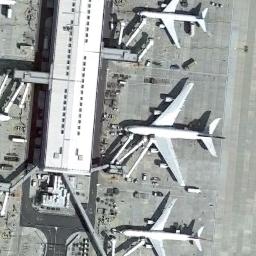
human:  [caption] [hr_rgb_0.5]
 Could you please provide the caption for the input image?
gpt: Three planes parked next to boarding bridges of the striped terminal while some facilities and cars around planes .

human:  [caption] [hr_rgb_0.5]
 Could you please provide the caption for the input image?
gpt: Several planes of different sizes are neatly parked beside buildings in the airport .

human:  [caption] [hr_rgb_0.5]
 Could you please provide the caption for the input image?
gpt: Three planes are parked on the open space next to the terminal .

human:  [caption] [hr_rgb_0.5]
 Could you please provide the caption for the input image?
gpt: Three white planes are parked on one side of the airport .

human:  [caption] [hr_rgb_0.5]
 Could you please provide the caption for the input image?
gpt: Three planes are in the parking lot next to the building .